Field crop: maize
Growth stage: 2
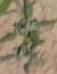
Species: atriplex